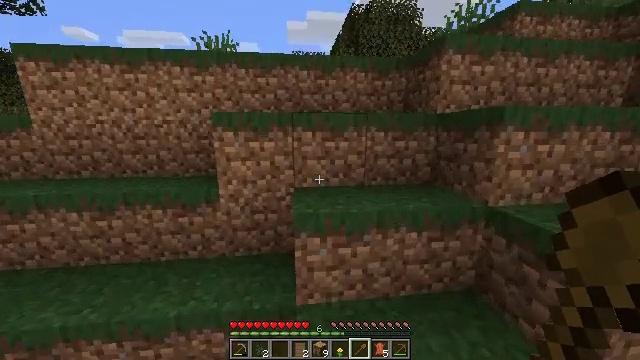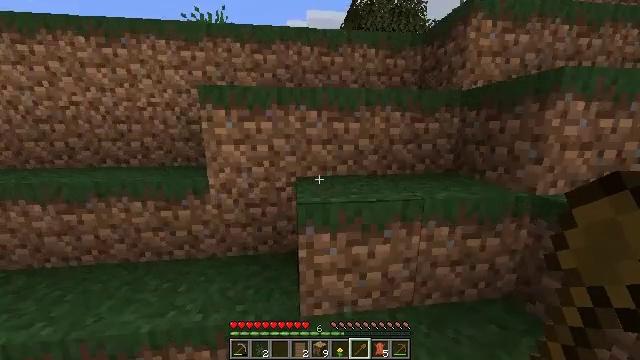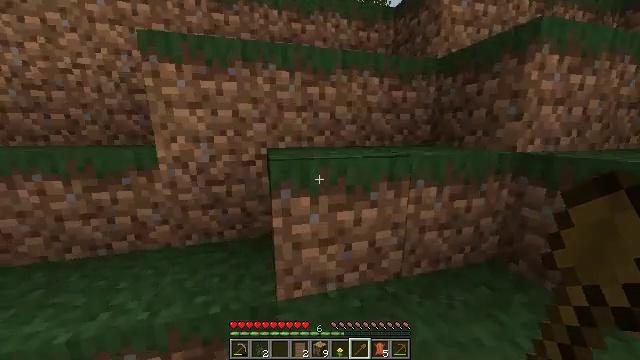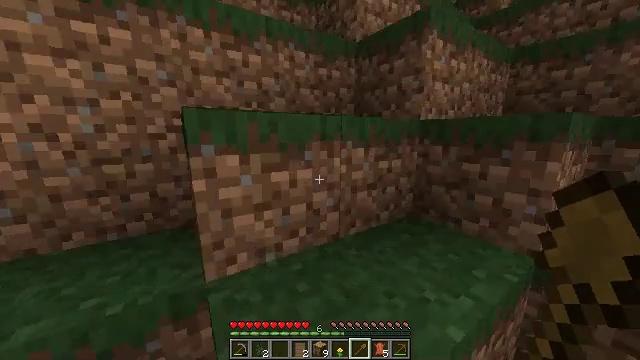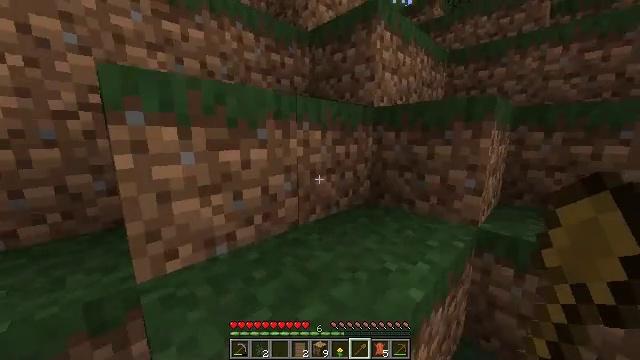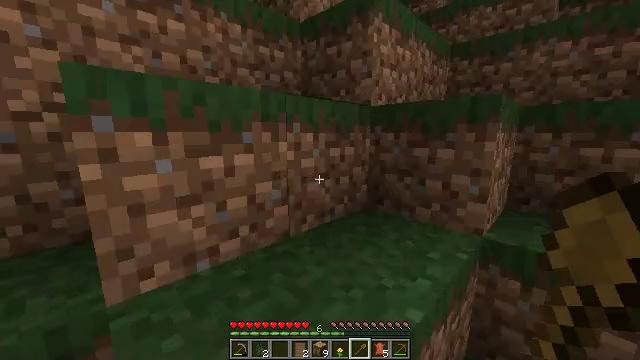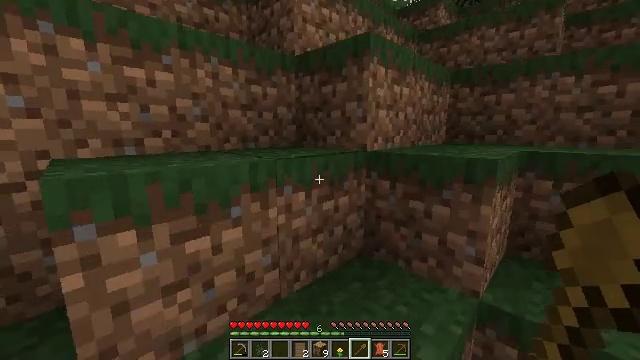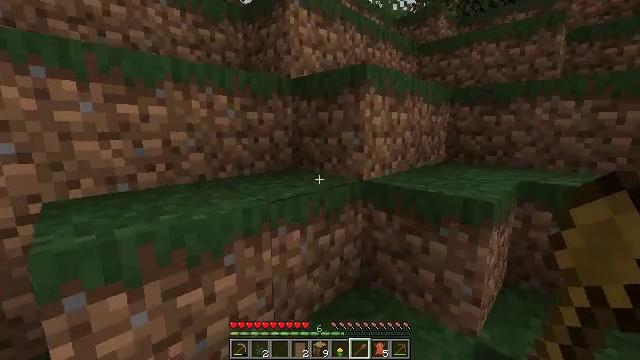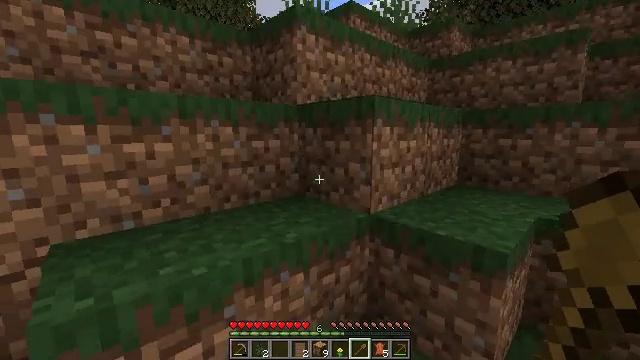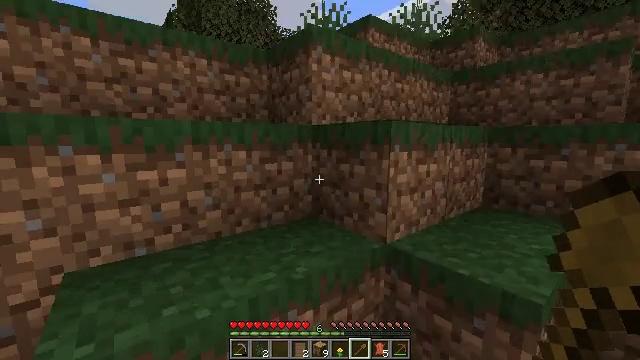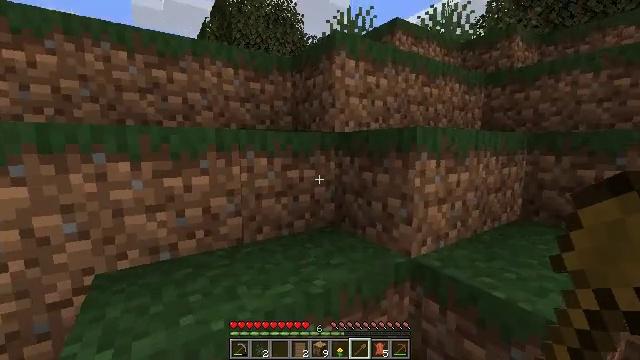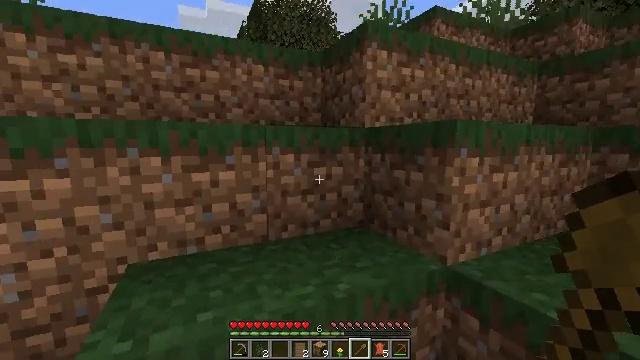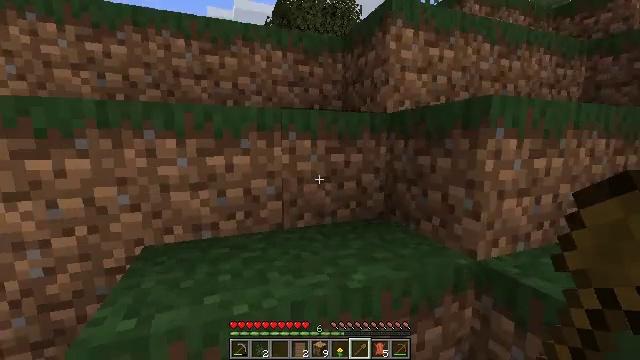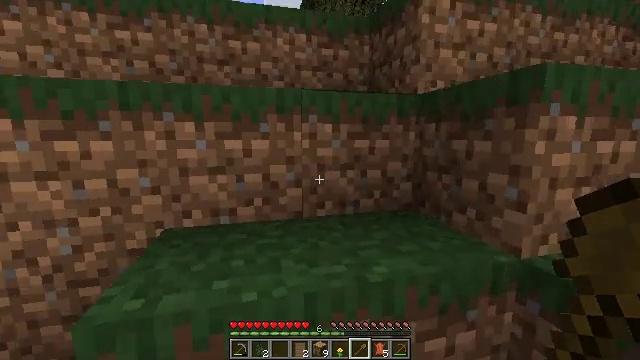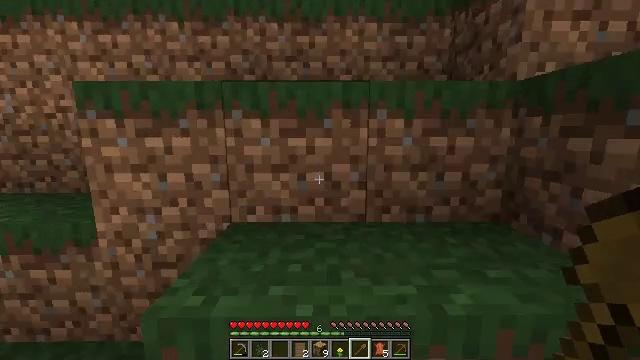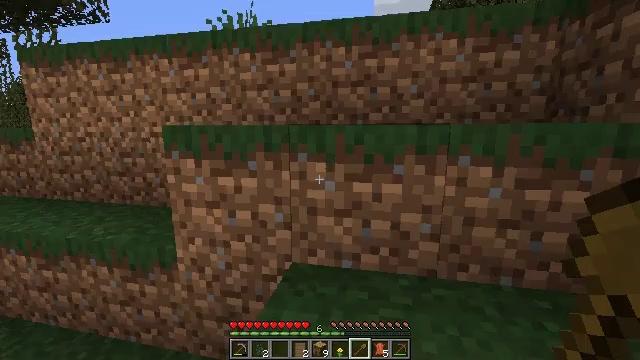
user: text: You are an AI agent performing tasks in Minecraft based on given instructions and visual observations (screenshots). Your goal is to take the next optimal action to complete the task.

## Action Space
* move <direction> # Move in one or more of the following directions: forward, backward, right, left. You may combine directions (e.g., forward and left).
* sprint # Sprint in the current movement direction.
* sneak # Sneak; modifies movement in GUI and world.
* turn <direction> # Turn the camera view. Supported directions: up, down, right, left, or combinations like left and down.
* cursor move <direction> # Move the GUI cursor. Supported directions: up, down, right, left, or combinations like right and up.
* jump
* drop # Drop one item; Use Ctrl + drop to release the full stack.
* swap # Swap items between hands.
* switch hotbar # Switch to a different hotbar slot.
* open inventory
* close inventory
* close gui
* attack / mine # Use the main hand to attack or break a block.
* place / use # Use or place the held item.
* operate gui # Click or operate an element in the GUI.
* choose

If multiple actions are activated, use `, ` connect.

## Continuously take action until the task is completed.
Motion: motion action
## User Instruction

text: Collect the grass from the surface.
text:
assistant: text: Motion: move forward, jump
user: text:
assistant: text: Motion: move forward, turn right, jump
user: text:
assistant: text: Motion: move forward, turn right, jump
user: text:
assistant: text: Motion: move forward, turn right and up, jump
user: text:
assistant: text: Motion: move forward, turn right, jump
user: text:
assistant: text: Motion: move forward, jump
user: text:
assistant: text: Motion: move forward, jump
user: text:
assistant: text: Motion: move forward, turn left, jump
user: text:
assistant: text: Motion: move forward, turn left and up, jump
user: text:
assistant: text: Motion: move forward, turn left and up, jump
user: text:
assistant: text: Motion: move forward, turn left, jump
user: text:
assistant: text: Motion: move forward, turn left, jump
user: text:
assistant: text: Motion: move forward and move left, turn left and down, jump
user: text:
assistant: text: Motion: move forward and move left, turn left, jump
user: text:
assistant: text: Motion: move forward and move left, turn left, jump
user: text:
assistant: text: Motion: move forward and move left, turn left, jump
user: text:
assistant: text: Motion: move forward and move left, jump
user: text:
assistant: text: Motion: move forward and move left, jump
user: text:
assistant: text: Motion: move forward and move left, jump
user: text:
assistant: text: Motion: move forward, turn right and up, jump
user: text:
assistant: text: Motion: move forward, turn right and up, jump
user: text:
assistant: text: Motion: move forward, turn right, jump
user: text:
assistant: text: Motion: move forward and move right, turn right, jump
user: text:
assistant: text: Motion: move forward and move right, turn right, jump
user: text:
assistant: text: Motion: move forward and move right, jump
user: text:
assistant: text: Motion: move forward and move right, turn left, jump
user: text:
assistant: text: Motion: move forward and move right, turn left and down, jump
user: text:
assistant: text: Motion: move forward and move left, turn left and down, jump
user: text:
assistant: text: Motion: move forward and move left, turn left and down, jump
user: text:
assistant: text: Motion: move forward and move left, jump